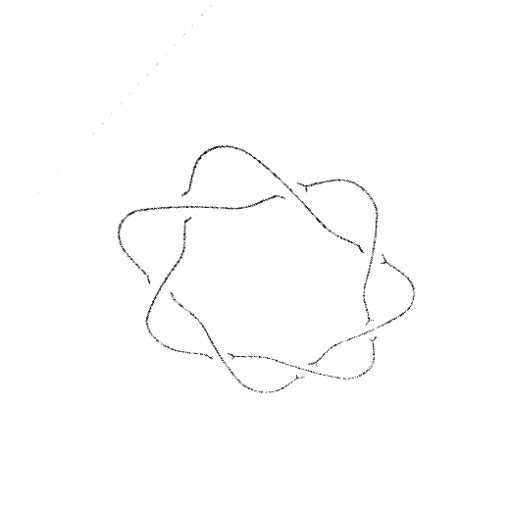
Crossing number: 7